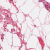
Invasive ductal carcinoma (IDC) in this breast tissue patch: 0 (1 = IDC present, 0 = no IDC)